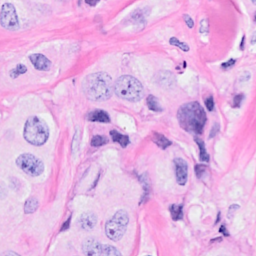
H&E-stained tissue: Breast